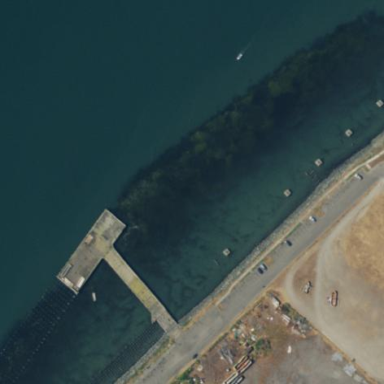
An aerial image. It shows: Breakwater structure.